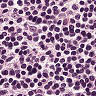
Metastatic tissue present: no